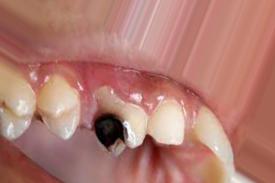
Condition: Caries